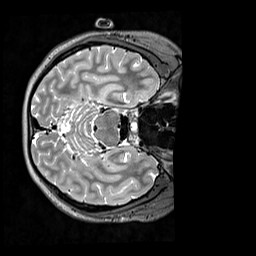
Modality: T2w
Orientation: axial
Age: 19
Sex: female
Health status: healthy
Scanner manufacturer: siemens
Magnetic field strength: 3 T
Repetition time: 3.2 s
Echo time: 0.568 s